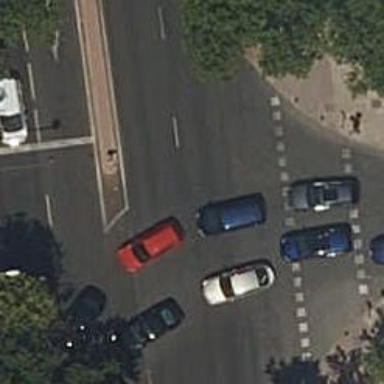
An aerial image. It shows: Road with traffic signals.